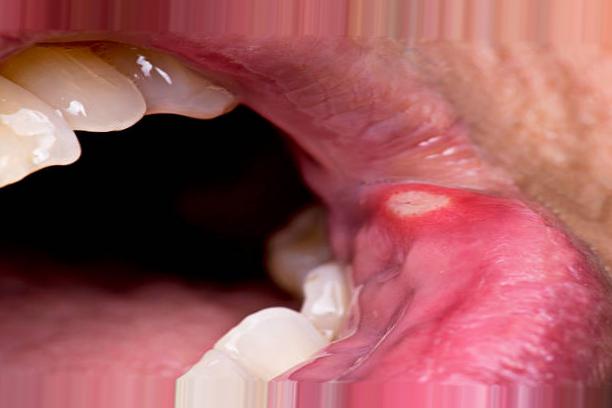
Condition: Mouth Ulcer